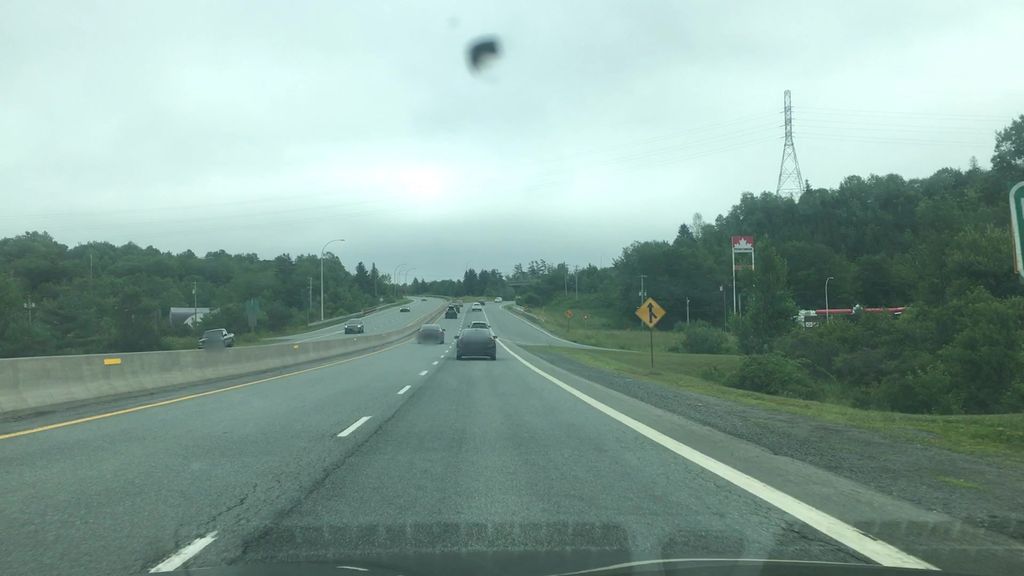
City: halifax